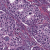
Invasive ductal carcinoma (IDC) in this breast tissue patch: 1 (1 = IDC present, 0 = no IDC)